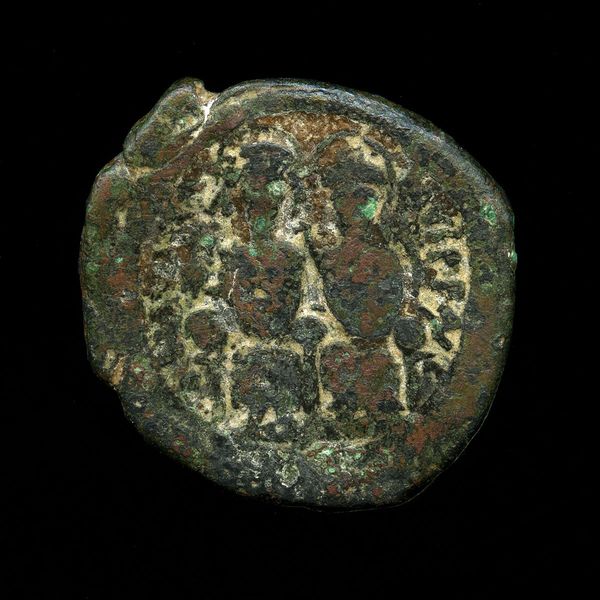
Titel: Follis Iustinus II. (?)
Standort: Hamburg
Institution: Museum für Kunst und Gewerbe Hamburg
Schlagwörter: person, gewalt, kaiser, thron, bronze, heiligenschein, nimbus, kaiserin, insignien, symbole, herrscherbildnis, staatsportrait, historische, kaiserbildnis, münzen, persönlichkeit, staatsporträt, geprägt, münze, spätantike